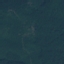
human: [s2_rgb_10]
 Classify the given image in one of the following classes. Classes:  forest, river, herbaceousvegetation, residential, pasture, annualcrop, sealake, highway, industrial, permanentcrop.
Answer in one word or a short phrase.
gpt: Forest